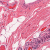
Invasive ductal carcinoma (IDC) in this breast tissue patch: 0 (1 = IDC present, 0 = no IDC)